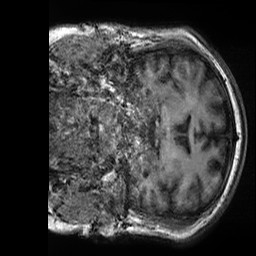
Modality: T1w
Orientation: coronal
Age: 50
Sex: male
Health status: healthy
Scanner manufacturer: siemens
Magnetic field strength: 3 T
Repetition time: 2.5 s
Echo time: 0.00299 s